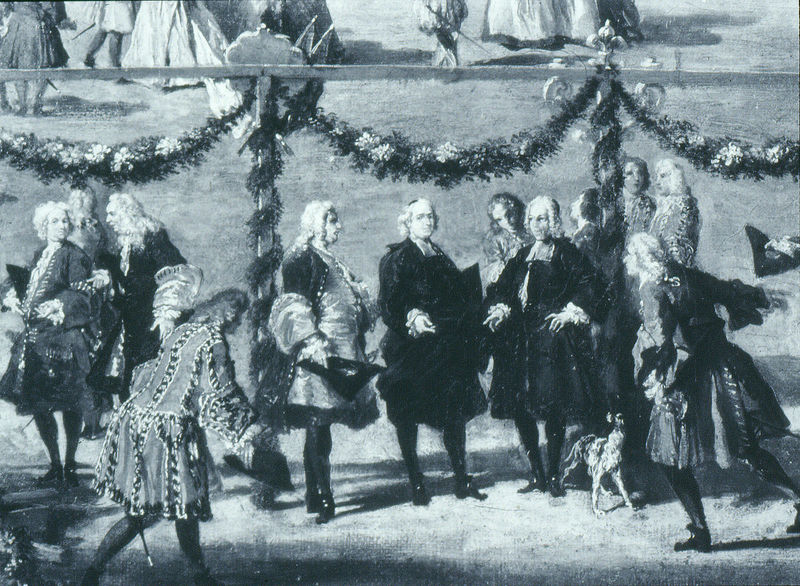
Titel: Fest auf der Piazza Navona
Künstler: Giovanni Paolo Pannini
Institution: Paris, Musée du Louvre
Schlagwörter: blau, mann, schatten, menschen, blumen, damen, frankreich, grau, hut, kleid, kleider, licht, männer, schwarz, weiss, hund, rasen, ball, fest, herren, malerei, rock, tanz, richter, mantel, adel, girlande, locken, ranken, perücke, unterhaltung, latten, platz, dick, gestell, fett, gerüst, stangen, schwarz-weiss, uniform, dreispitz, stiefel, armee, girlanden, mittelalter, strumpfhose, audienz, verbeugen, verneigen, adlige, höfisch, patrizier, begrüßung, reigen, perücken, offiziere, kavalier, verneigung, höfling, 18, schwarz#, ng, standgen, fettsäcke